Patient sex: M
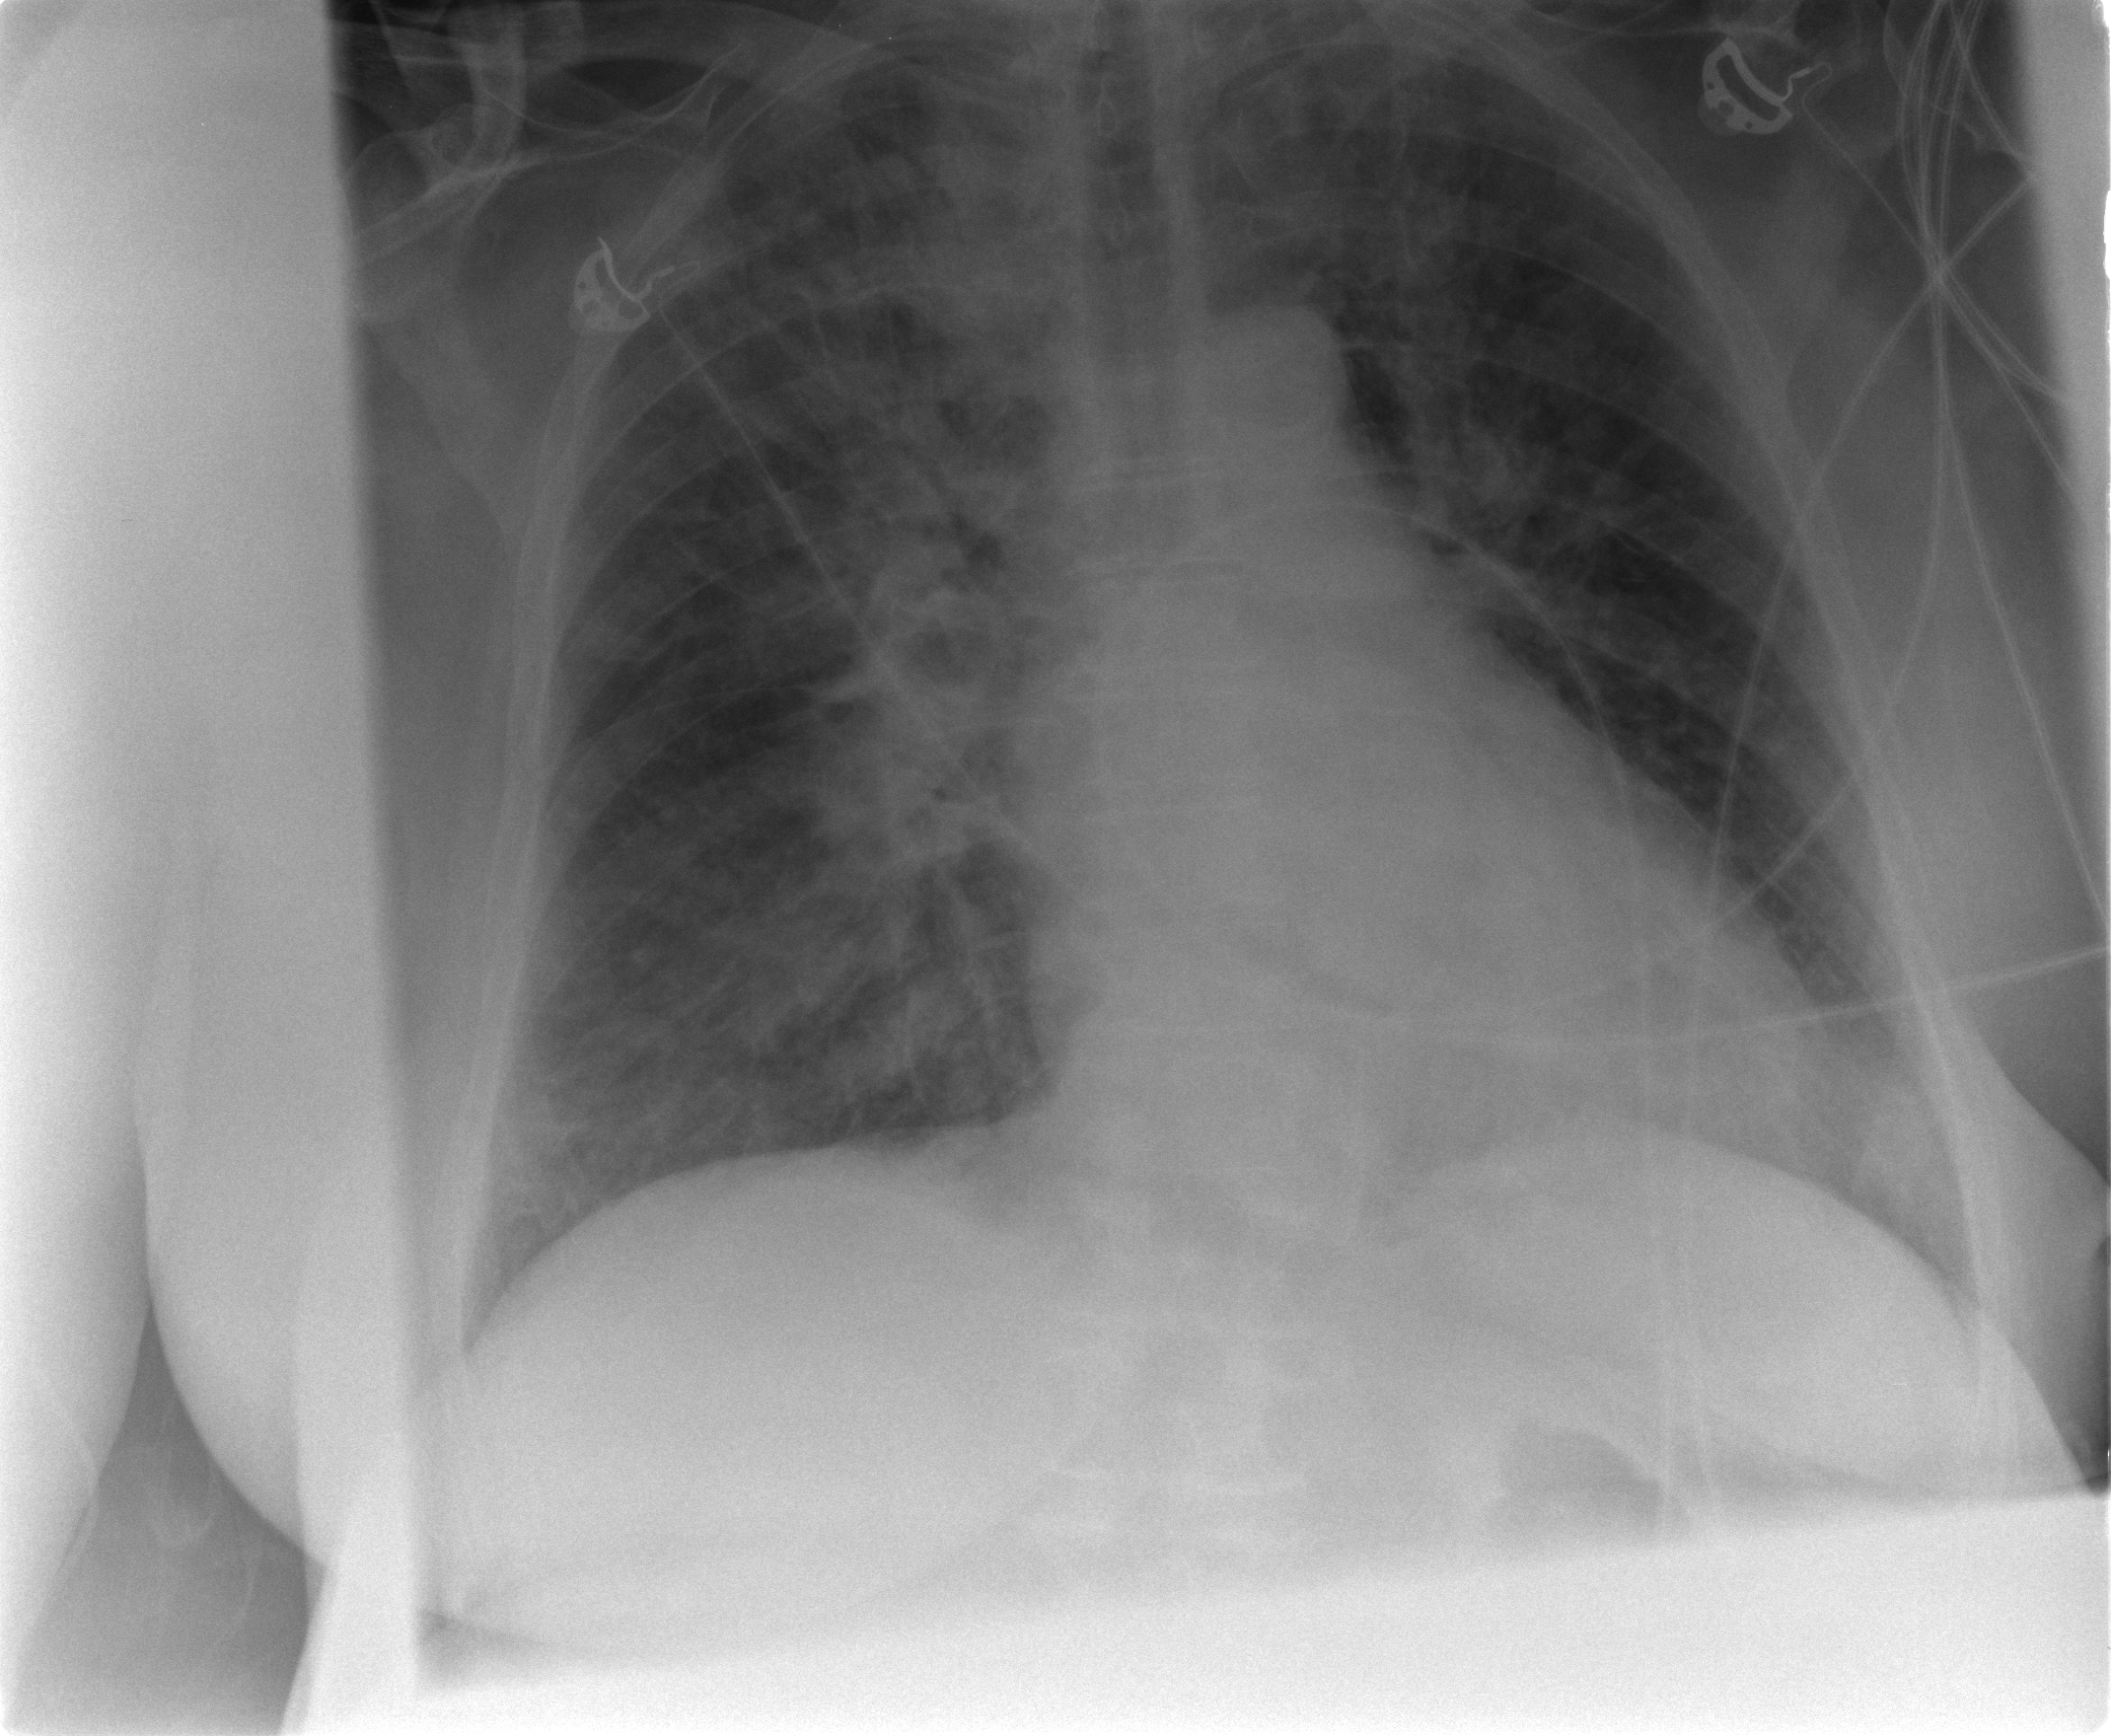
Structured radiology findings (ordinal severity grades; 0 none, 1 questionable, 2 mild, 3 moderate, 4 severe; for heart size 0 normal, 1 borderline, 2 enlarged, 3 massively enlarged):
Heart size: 1
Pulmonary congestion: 3
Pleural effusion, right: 0
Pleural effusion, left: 0
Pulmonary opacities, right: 0
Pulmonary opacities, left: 0
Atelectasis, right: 0
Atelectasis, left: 0